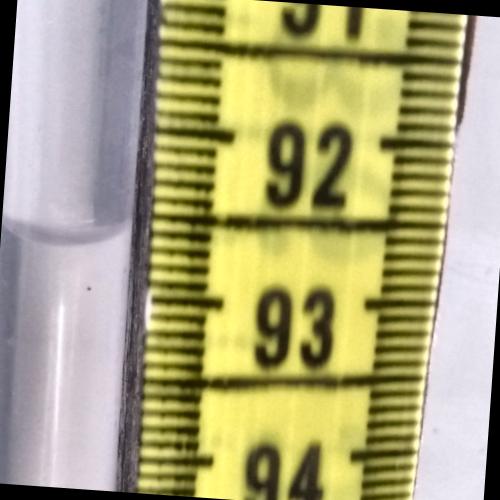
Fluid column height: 92.6 cm